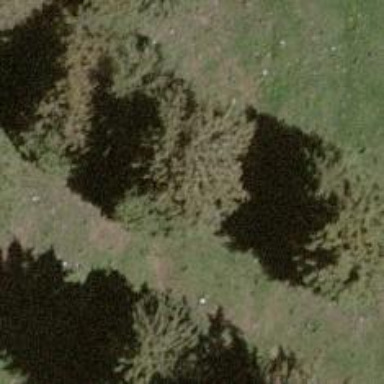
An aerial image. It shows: Beautiful tree in nature.